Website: bh-photo
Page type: gifting
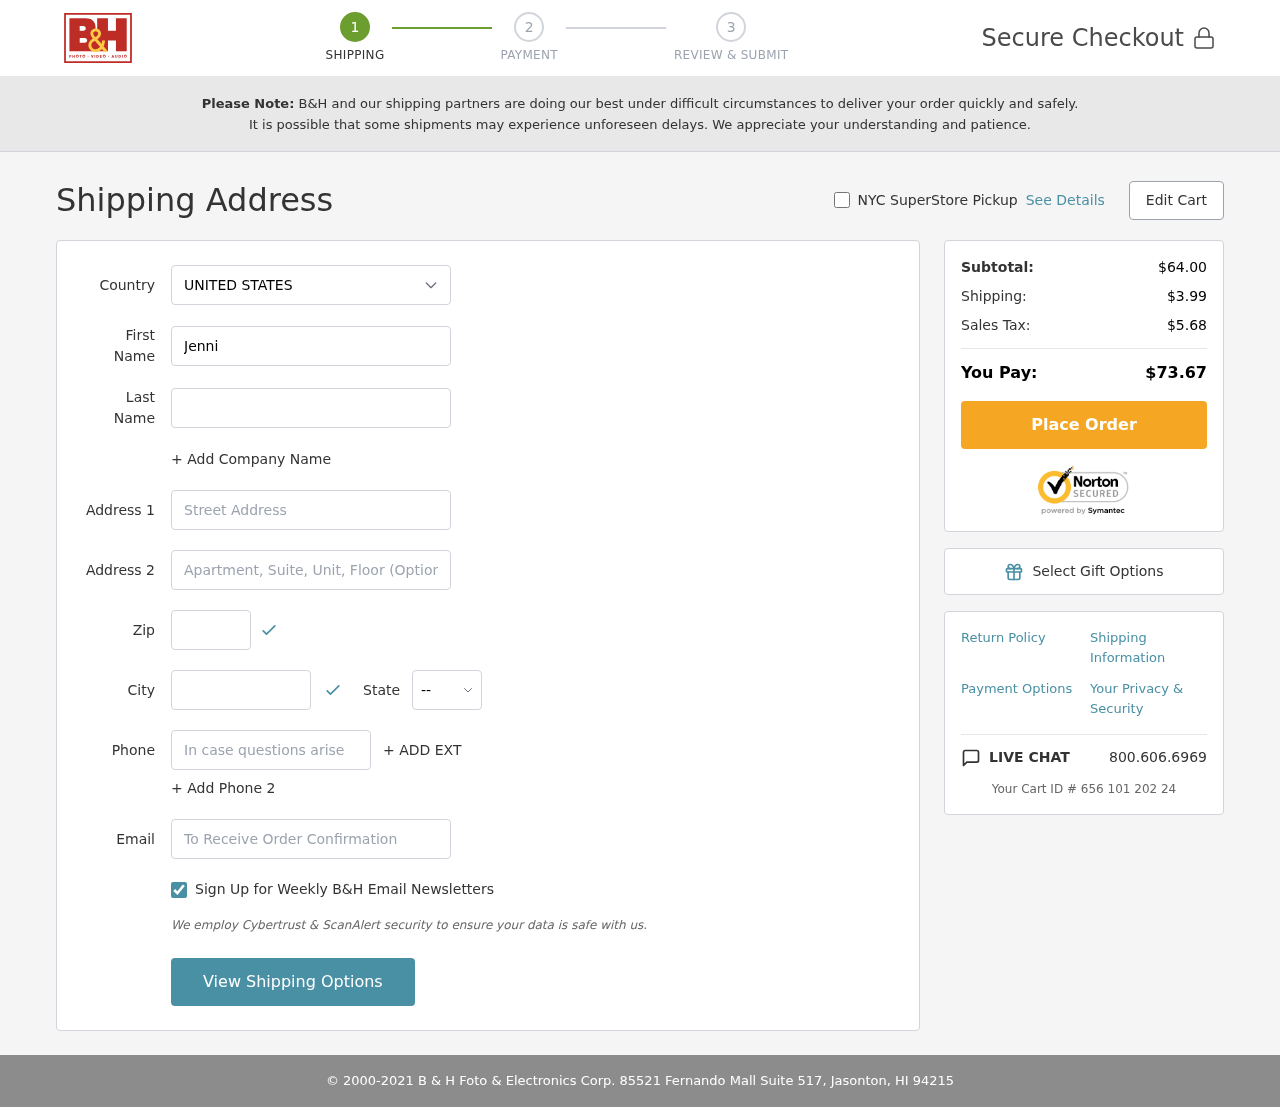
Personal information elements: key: PII_CITY
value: Jasonton
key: PII_COUNTRY
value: United States
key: PII_EMAIL
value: jennifer_bush@gmail.com
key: PII_FIRSTNAME
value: Jennifer
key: PII_LASTNAME
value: Bush
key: PII_PHONE
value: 9749086027
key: PII_POSTCODE
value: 94215
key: PII_STATE_ABBR
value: HI
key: PII_STREET
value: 85521 Fernando Mall Suite 517
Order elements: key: ORDER_SUBTOTAL
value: $64.00
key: ORDER_SHIPPING_COST
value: $3.99
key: ORDER_TAX
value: $5.68
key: ORDER_TOTAL
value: $73.67
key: ORDER_ID
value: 656 101 202 24